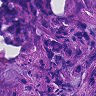
Metastatic tissue present: yes